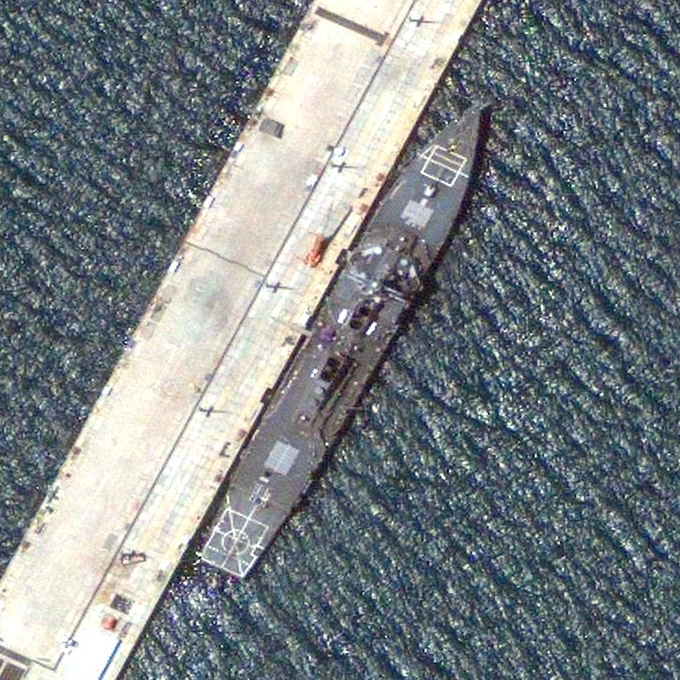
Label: destroyer